Question: As the title suggests, I have a screen with two canvases. Both literally a copy of each other, but simply having a different layout for my Portrait and Landscape orientations. As and when the orientation changes, I disable to appropriate Gameobject containing the Canvas.

Now, I've never had any problems with the other buttons from the previous canvas open, but I've got this problem where my active canvas needs multiple taps on the same button to finally WORK.
Should I be doing something differently?
: There's no problem when I test it on Unity Editor. Only when it goes onto an Android or iOS device.
Please keep in mind that it DOES work. It just that it takes endless tries to do so.
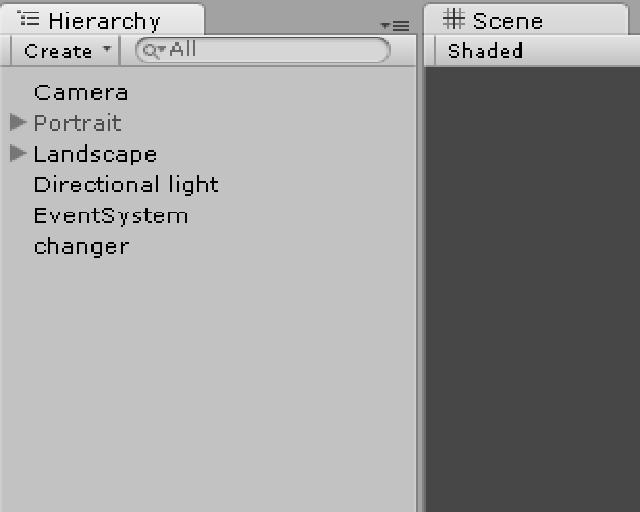
Answer: Usually the kind of click that sometimes-works-sometimes-doesn't is caused by two colliders at the same distance from the camera.
Try changing Z-position of a button/canvas to see if this is the case.
Ray casting, which is quite likely used under the hood for canvas clicks, is only sending the onMouseDown event closest resembles colliders.
Also on the Canvas, if its on 'Screen Space - Camera' adjust the 'Order in Layer' so that no two canvases are on the same layer.
If there are two at the same layer, it has to choose either one of them. It seems that, in this case, unity chooses any one randomly.